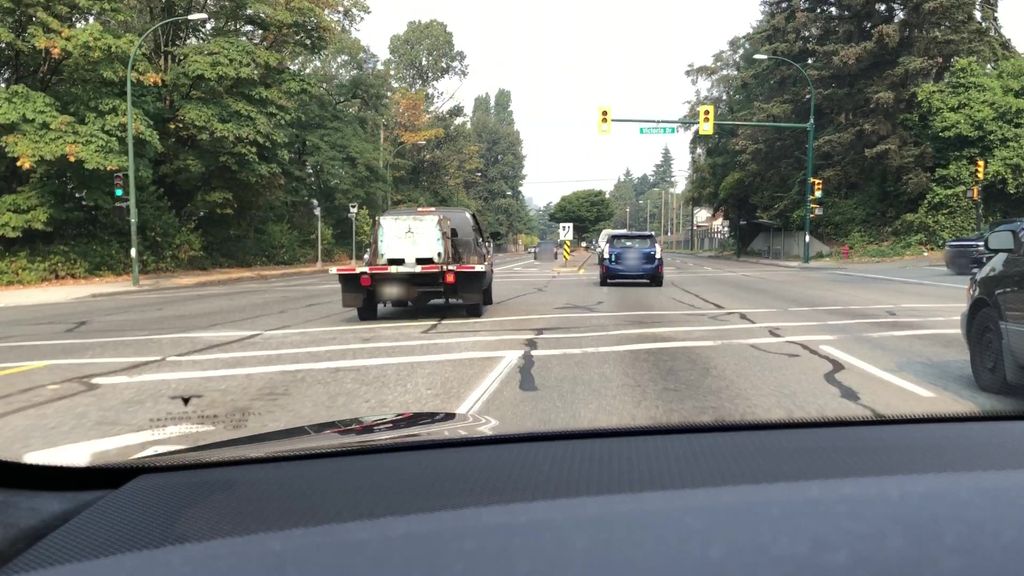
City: vancouver